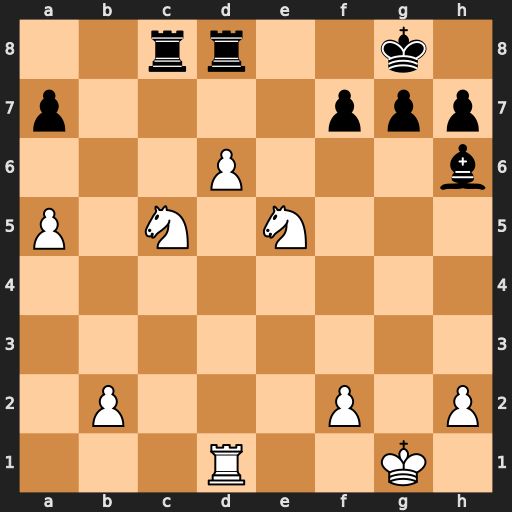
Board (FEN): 2rr2k1/p4ppp/3P3b/P1N1N3/8/8/1P3P1P/3R2K1
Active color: w
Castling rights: -
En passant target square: -
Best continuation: Nb7 Bf4 Nxd8